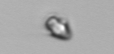
Label: Heterocapsa_rotundata